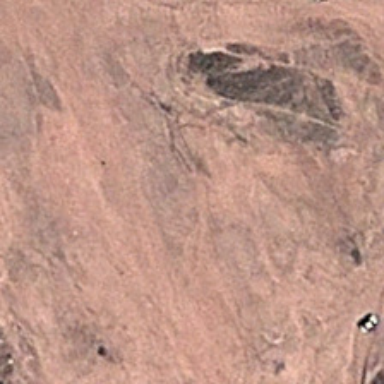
Several cars are in a large piece of bareland .